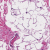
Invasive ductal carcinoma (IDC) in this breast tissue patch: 0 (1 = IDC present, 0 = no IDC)